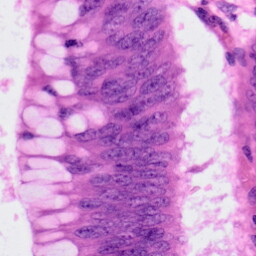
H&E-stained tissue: Colon